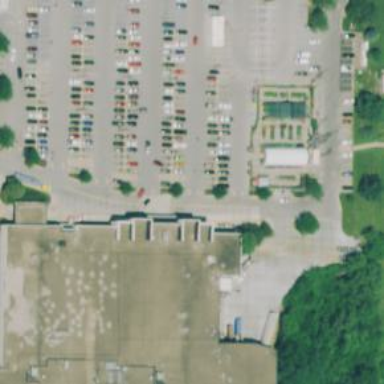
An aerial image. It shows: Building that houses supermarket.